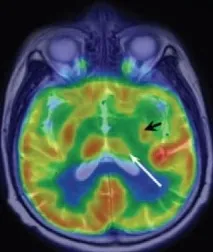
A 73-year-old woman confirmed the diagnosis of brain metastases. (D) The axial FDG PET/MRI image of this patient showed hypometabolism in the homolateral basal nuclei (arrowhead) and thalamus (arrow).
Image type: radiology (pet)